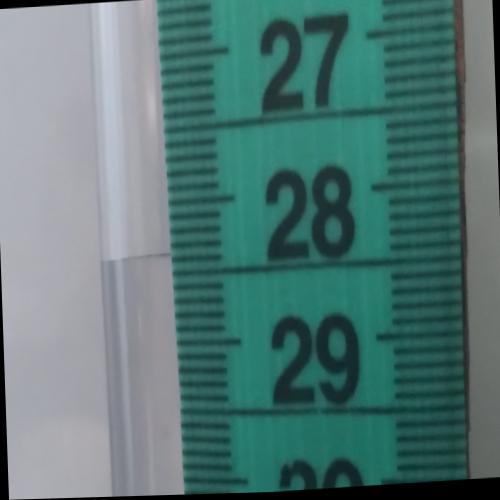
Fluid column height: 28.4 cm